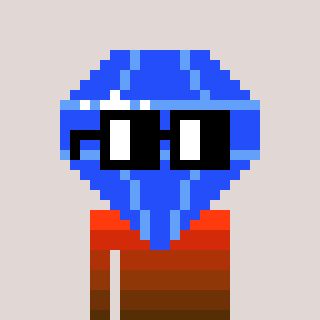
a pixel art character with square black glasses, a blue diamond-shaped head and a bege-colored body on a warm background